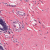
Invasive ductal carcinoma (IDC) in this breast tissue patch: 0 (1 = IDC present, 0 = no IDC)